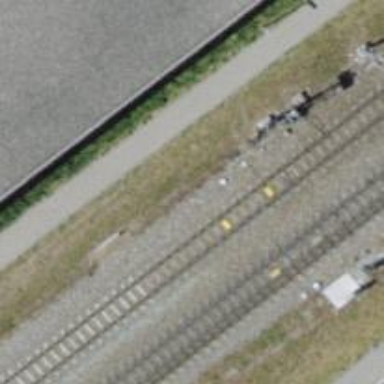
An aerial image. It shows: Narrow-gauge railway with electrified contact line.